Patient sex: F
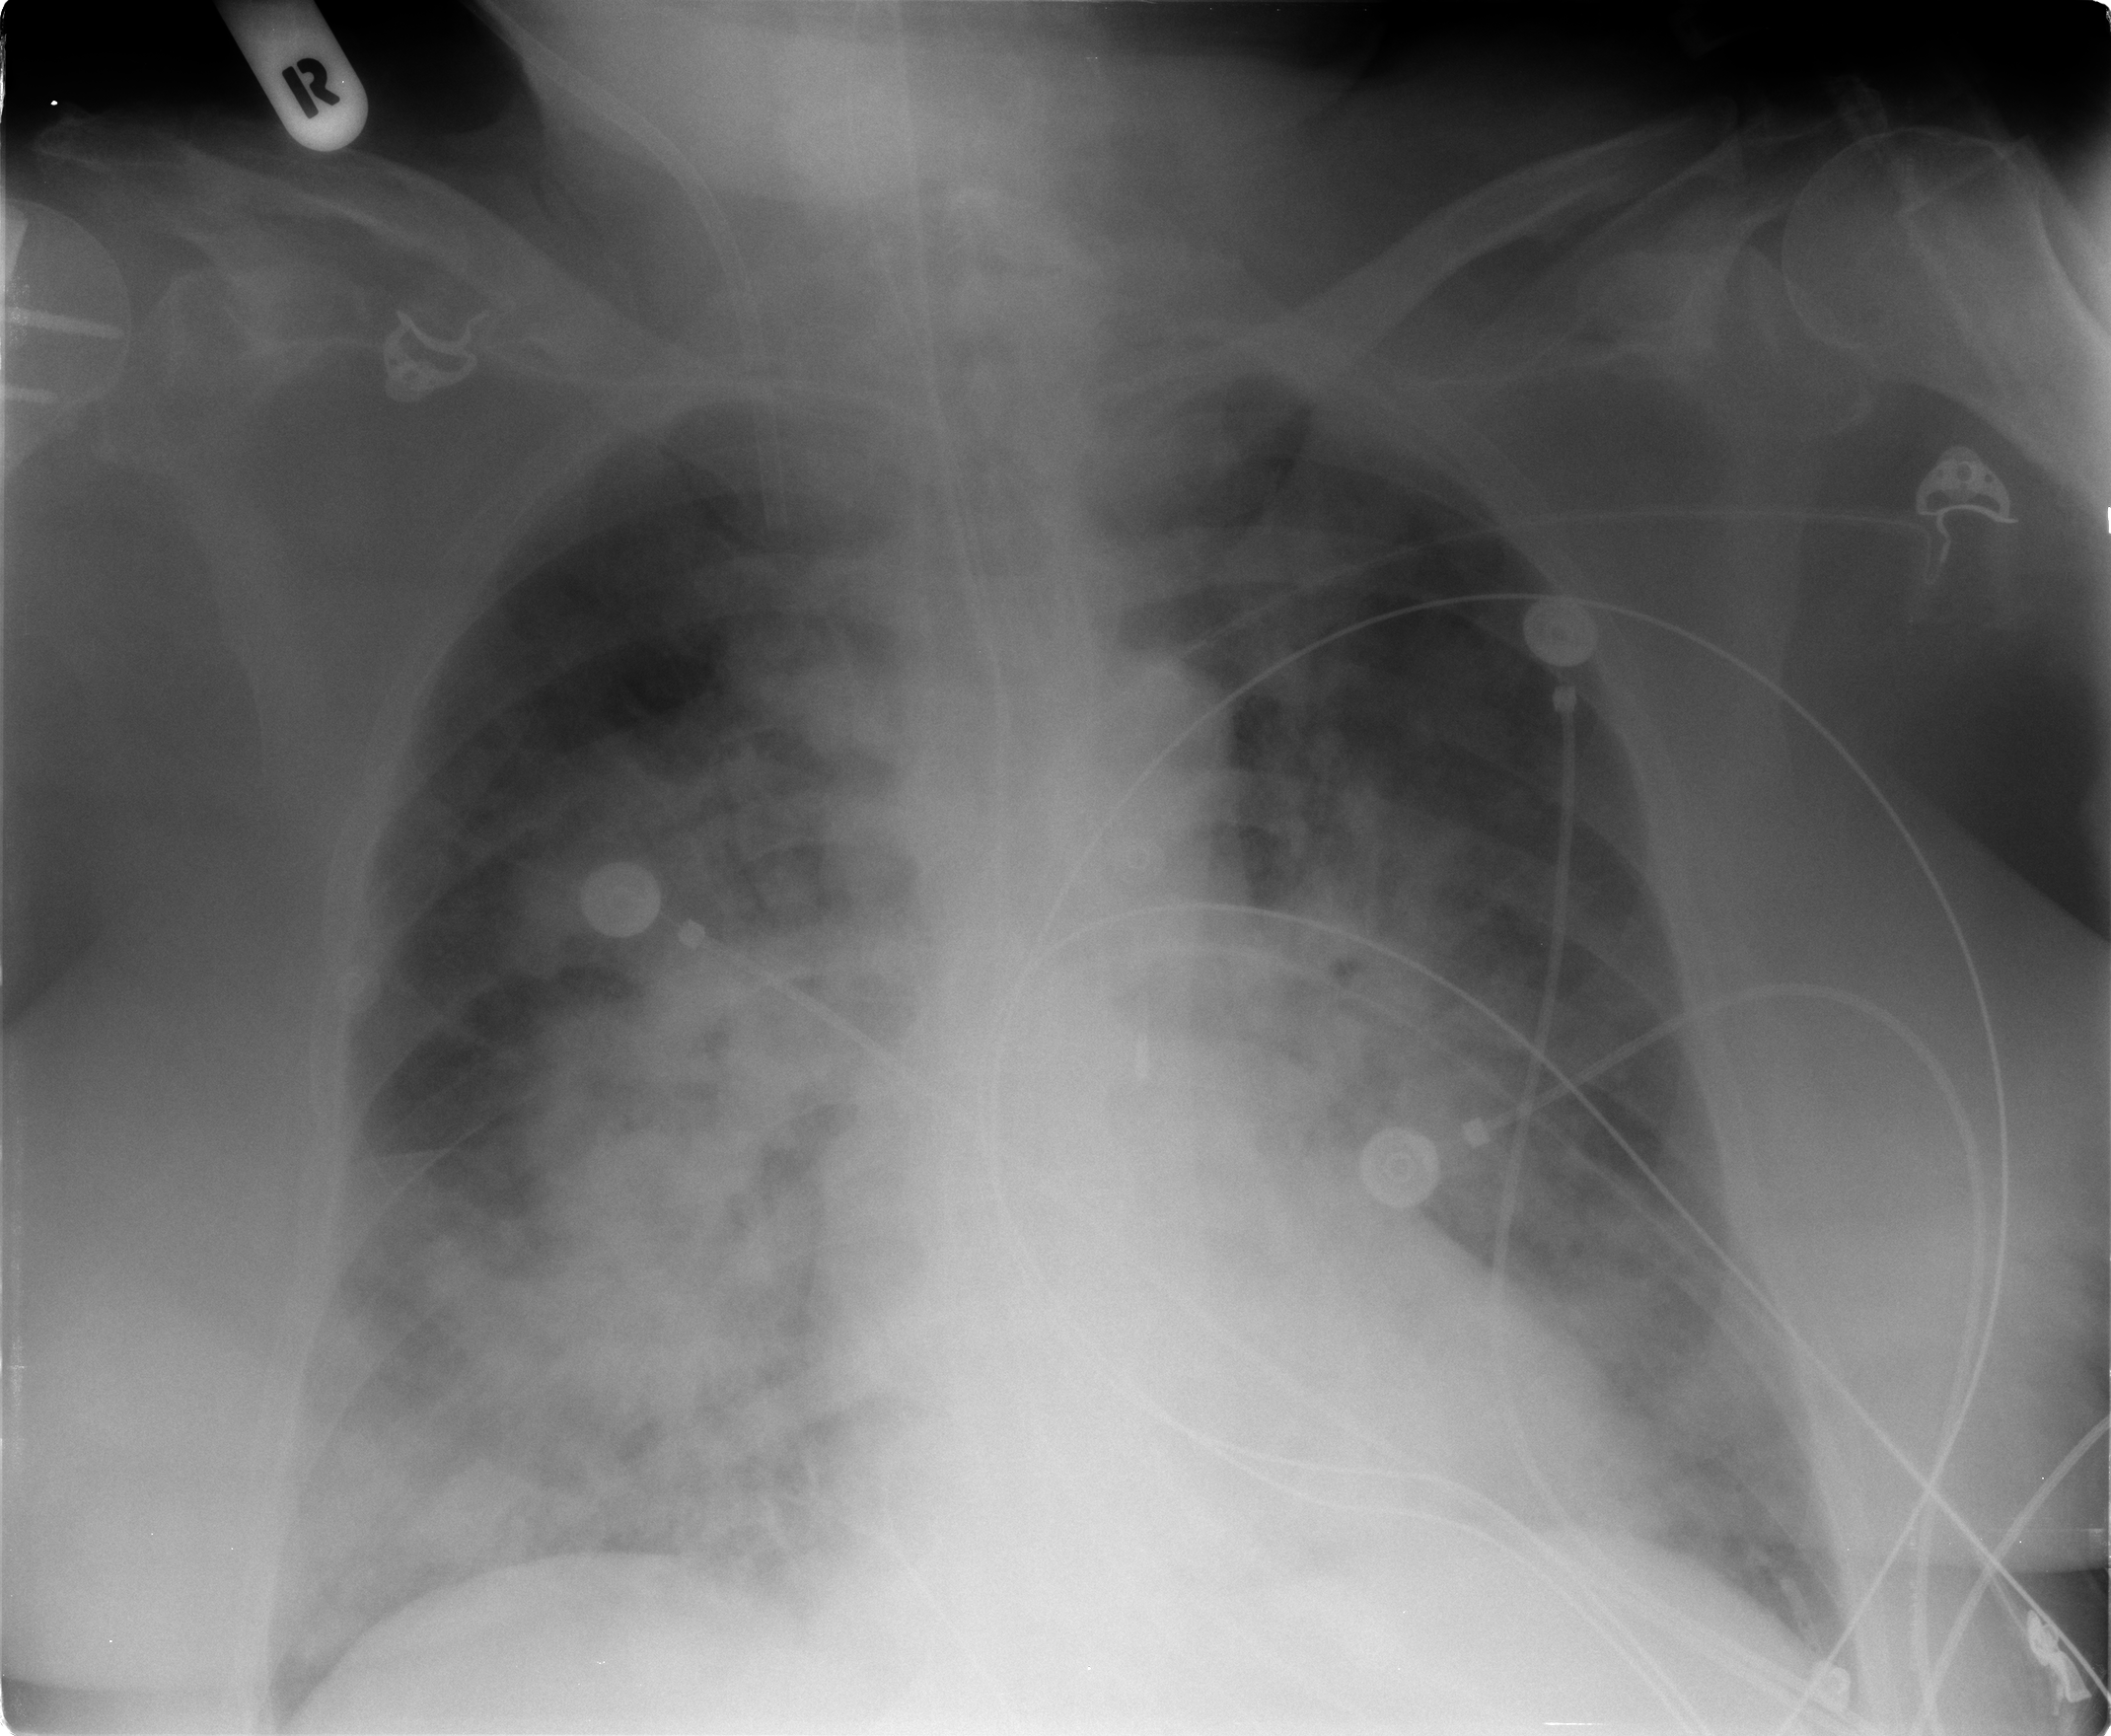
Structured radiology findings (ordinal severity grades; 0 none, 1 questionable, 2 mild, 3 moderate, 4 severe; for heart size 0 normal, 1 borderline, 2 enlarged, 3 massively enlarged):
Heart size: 0
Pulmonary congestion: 4
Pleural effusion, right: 0
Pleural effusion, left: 0
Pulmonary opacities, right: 3
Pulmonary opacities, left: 3
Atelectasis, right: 0
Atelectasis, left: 0